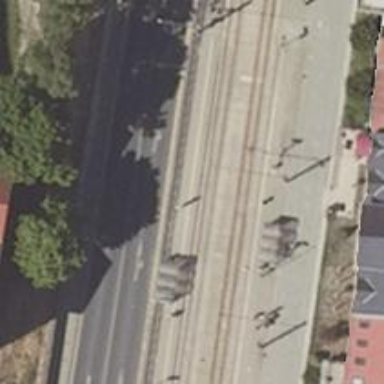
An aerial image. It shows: Tram stop.